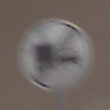
Verkehrszeichen: EndeUeberholverbotKraftfahrzeuge
Umgebung: Outdoor, Urban
Tageszeit: Midday
Wetter: PartlyCloudy
Licht: Natural
Jahreszeit: NotSpecified
Kontrast: MediumContrast